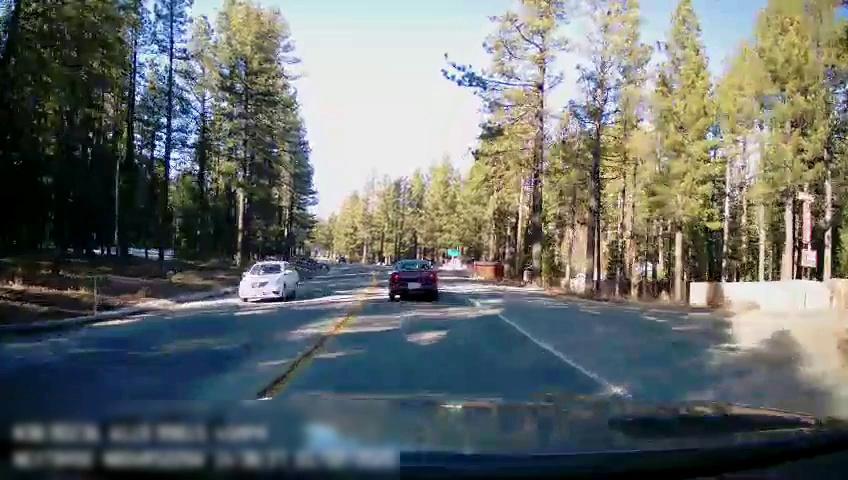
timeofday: Day
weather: Sunny
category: Drivable Space
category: Vehicles | Car
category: Vehicles | Car
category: Lanes | Opposite Lane
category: Lanes | Current Lane
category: Lanes | Current Lane
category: Traffic | Signs